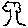
Label: tree